Question: In my Java Swing app, I need to have a 'JComboBox' with four columns and four rows. Basically, it's a combo box to select color. When the combo box is collapsed, the user can see the first row's four columns, and when it's expanded, the user can see sixteen colors in 4x4 form.
I am not sure how to design such a combo box layout. I can use a renderer, but I'm not sure about how to implement it. I can only see two possibilities:
Create a 'JLabel' named "ColorLabel" that draws a circle and fills the color of the circle as specified in its constructor.
1. Create a panel "ColorRowPanel" and add four ColorLabels in it. Create four objects of ColorRowPanel and set that as the model to the combo box.
2. Create a JTable of 4x4 and add ColorLabel in each cell. Set the JTable as the model of the JComboBox.
Is any of this possible? If so, in what object do I add my ColorRowPanels/JTable to set as the model? And when a color is selected, I should be able to know which colorLabel or which row-col is selected to get the color selected by user.
Thanks. As per your guidances, I started up.
1) Created a class of type JToggleButton - just to create a shape for the button. Nothing more is implemented. Code taken from <URL>
2) Created a class that extends AbstractColorChooserPanel. Created a Panel of 4 btns and added 4 such panels to the class. Also implemented ButtonGroup to each button of the panels. Designed as shown in <URL>. Constructor is empty. Rest all abstract methods are empty as per now.
3) Added panel to JCC and using JDialog.createDialog could show the ColorContainer. It comes properly fine, just I don't want the Ok, Cancel, Reset btns. I didn't find any option in JCC class or on net to hide the buttons panel of JCC dlg.
4) To try the same with Panel, I made ColorContainer extend JPanel instead of AbsColorChooserPanel and show the ColorContainer in Popup and it shows perfectly well.
I can't get way for 2 things yet -
1) :

1st part shows when the dropdown is collapsed & 2nd when it is shown. You see the 1st panel is still visible regardless of drop down been shown or collapsed.
What I got till now is : I added a JLAbel and on mouseEnter event I show the popup.
Can't think of a way to implement this.
2) Is it possible to hide the btns of JColorChooser and get the results as I am expecting !!
Please guide me and help me.
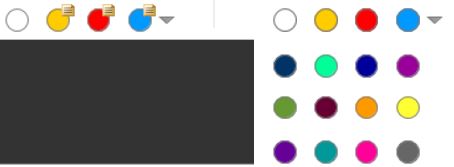
Answer: You cannot use combobox here. Combobox is designed to have 1 element in each popup row.
You should create a Panel with 4 buttons for the selected row and additional button to open the popup with 12 another buttons. To create the popup see the class 'javax.swing.Popup'.
Here is the step-by-step guide:
1. Create panel with 4 color toggle Buttons and the button to open the popup.
2. Create Panel with 12 another color buttons.
3. Add all color buttons to a ButtonGroup
4. Make trigger to open/close popup and add it to the button to open the popup
5. Make trigger to close the popup if one of the color buttons is switched and add it to all color buttons.